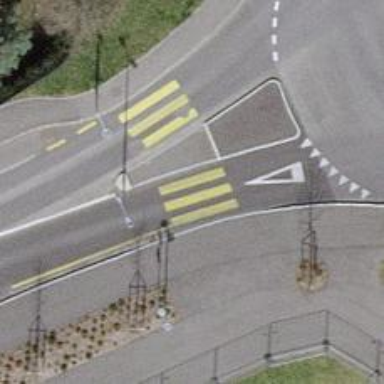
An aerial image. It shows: Uncontrolled zebra crossing on the road.